Question: I am having trouble with aligning grids on a plot I made. Basically the plots show the result of a 34x34 matrix where each point has a value of 0,1,2,3 and is colored based on this. The lines which outline the cells do not match up perfectly with the coloring of the cells. My code and image are below.
'''
library(raster)
r<-raster(xmn=1,xmx=34,ymn=1,ymx=34,nrows=34,ncols=34)
data1<-read.csv(file ="mat_aligned.csv",row.names = 1)
numbers<-data.matrix(data1)
r[]<-numbers
breakpoints<-c(-1,0.1,1.1,2.1,3.1)
colors<-c("white","blue","green","red")
plot(r,breaks=breakpoints,col=colors)
plot(rasterToPolygons(r),add=TRUE,border='black',lwd=3)
'''

I would appreciate any help with this!
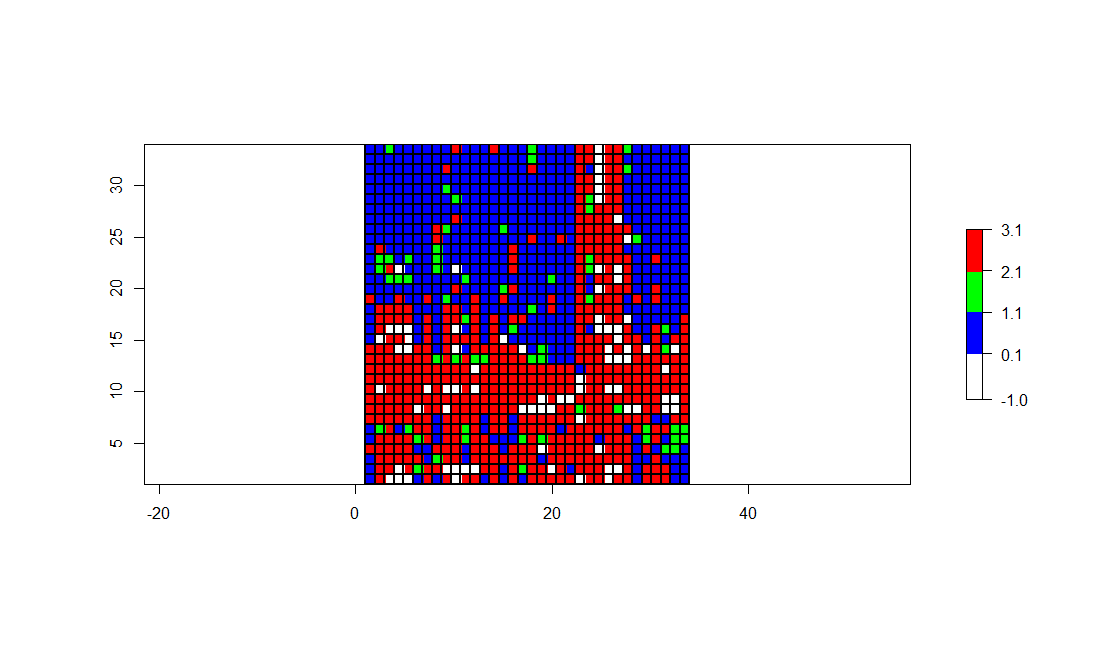
Answer: The problem is that the base R plot and the drawing of the grid use different plotting systems. The polygons will stay constant relative to the plotting window (they will appear narrower as the window shrinks), and won't preserve their relationship to the underlying plot axes, whereas the coloured squares will resize to preserve shape. You'll probably find that you can get your grid to match better by resizing your window, but of course, this isn't ideal.
The best way to get round this is to use the specific method designed for plotting 'SpatialPolygonDataFrame', which is the S4 class produced by 'rasterToPolygons'. This is, after all, how you're "meant" to create such a plot.
Here's a reprex (obviously I've had to make some random data as yours wasn't shared in the question) :
'''
library(raster)
r <- raster(xmn = 1, xmx = 34, ymn = 1, ymx = 34, nrows = 34, ncols = 34)
r[] <- data.matrix(as.data.frame(replicate(34, sample(0:3, 34, TRUE))))
colors <- c("white","blue","green","red")
spplot(rasterToPolygons(r), at = 0:4 - 0.5, col.regions = colors)
'''

<URL>